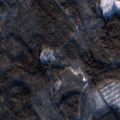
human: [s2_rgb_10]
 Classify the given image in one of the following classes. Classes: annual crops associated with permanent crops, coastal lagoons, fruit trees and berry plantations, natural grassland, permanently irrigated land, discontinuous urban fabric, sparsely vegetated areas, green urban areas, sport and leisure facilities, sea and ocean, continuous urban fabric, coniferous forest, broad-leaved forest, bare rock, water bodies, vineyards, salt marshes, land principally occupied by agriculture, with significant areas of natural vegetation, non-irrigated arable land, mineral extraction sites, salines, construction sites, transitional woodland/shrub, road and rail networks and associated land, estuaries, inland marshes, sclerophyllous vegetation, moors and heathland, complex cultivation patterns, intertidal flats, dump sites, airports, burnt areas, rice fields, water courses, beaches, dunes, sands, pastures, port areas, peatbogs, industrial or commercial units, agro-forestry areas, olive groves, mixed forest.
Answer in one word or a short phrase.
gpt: coniferous forest, mixed forest